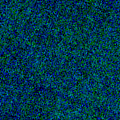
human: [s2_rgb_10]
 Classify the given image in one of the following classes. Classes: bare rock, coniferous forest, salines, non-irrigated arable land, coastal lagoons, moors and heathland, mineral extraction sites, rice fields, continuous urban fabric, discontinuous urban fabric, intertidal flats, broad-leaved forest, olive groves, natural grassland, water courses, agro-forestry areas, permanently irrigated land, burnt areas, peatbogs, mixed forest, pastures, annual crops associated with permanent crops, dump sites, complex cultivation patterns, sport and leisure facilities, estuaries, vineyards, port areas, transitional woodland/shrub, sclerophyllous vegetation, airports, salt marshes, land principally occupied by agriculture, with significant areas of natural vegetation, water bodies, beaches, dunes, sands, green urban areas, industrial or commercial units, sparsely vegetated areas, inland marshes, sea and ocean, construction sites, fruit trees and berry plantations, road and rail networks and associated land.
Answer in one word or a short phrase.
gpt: sea and ocean